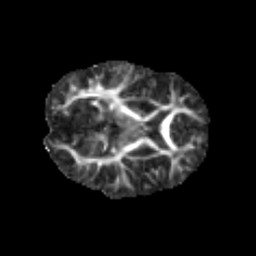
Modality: FA
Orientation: axial
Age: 6
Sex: male
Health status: healthy